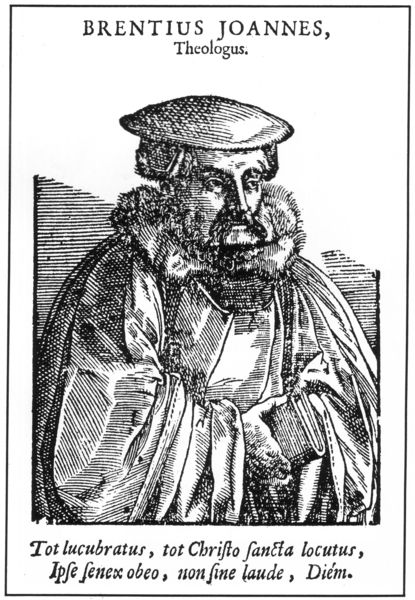
Titel: Bildnis von Johannes Brenz dem Älteren
Künstler: Tobias Stimmer
Institution: (Seriendruck)
Schlagwörter: dunkel, gott, hand, mann, schatten, umhang, weiß, hell, hut, nase, schwarz, mode, bart, kappe, mütze, schnurrbart, augen, band, bibel, falten, gesicht, johannes, kragen, pelz, tot, ärmel, bildnis, herr, hände, portrait, porträt, gewand, halbfigur, mantel, renaissance, fell, kopfbedeckung, holzschnitt, schrift, papier, alter mann, grafik, graphik, ernst, inschrift, büste, faltenwurf, dreiviertelprofil, schnauzbart, schnauzer, tor, unterschrift, buch, druck, druckgraphik, druckgrafik, schraffur, holzstich, stich, seite, text, krause, wissenschaftler, buchdruck, barett, pelzkragen, männlich, mittelalter, gelehrter, persönlichkeit, kupferstich, schraffierung, latein, christ, reformation, bible, schaube, theologe, brentius, christo, theologie, theologus, joannes, johannes brenz, johannes brentius, brentins, brentius joannes, distichon, locutus, lucubratus, sancta, pelz fell, pelzkfragen